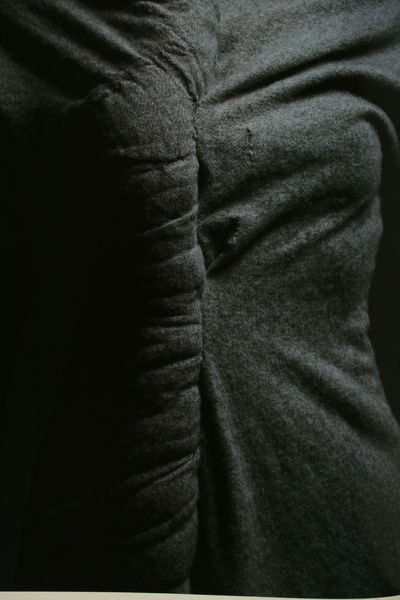
Titel: Kleid - Detail
Künstler: Rei Kawakubo
Standort: Kyoto (Japan)
Institution: Kyoto Costume Institute
Schlagwörter: dunkel, körper, schatten, weiß, ausschnitt, brust, frau, grau, hell, licht, schwarz, mode, rock, arm, arme, falten, kleidung, gewand, mantel, stoff, decke, taille, brüste, formen, falte, detail, nah, nahaufnahme, naht, foto, fotografie, rolle, gespannt, gerafft, eingerollt, wulst, knick, schwar, filz, gewandfalten, riss, einwickeln, verzogen, aufgerollt, fils